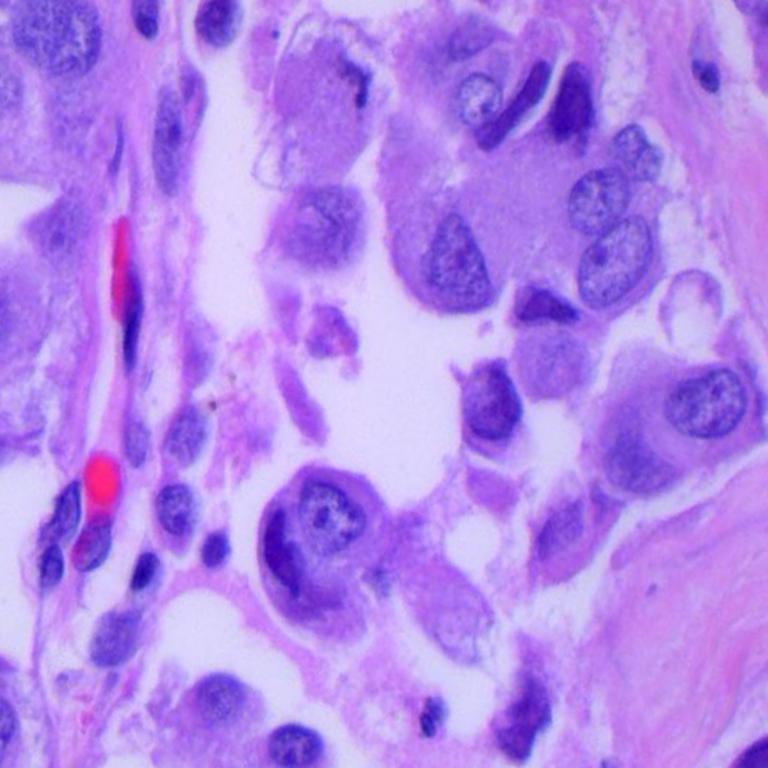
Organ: lung
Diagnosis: adenocarcinomas